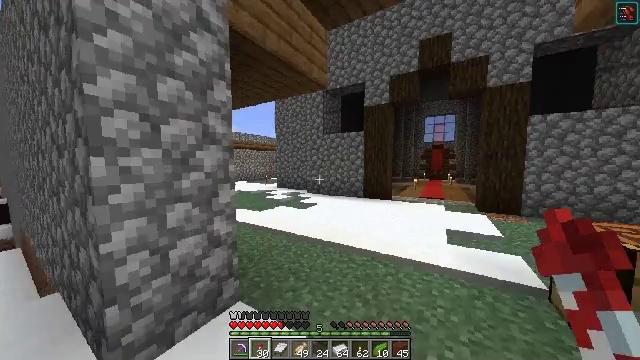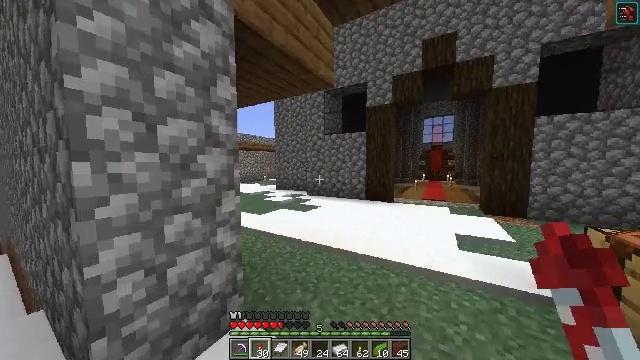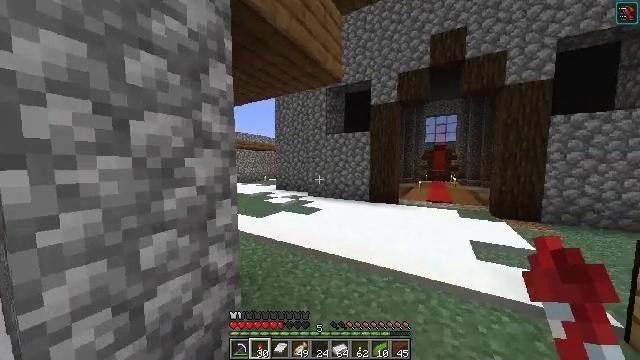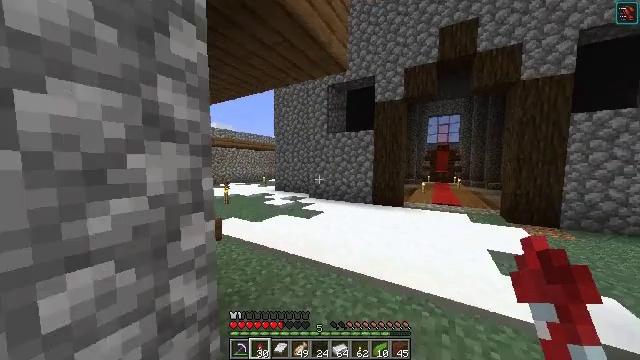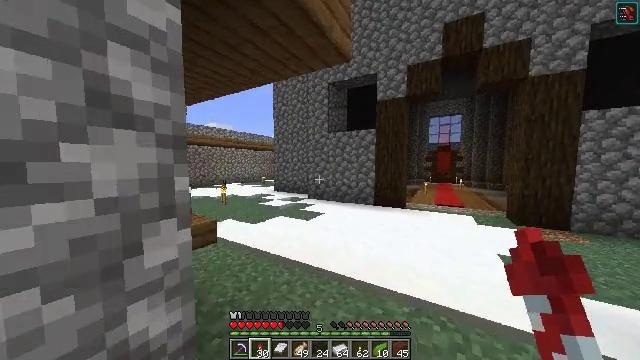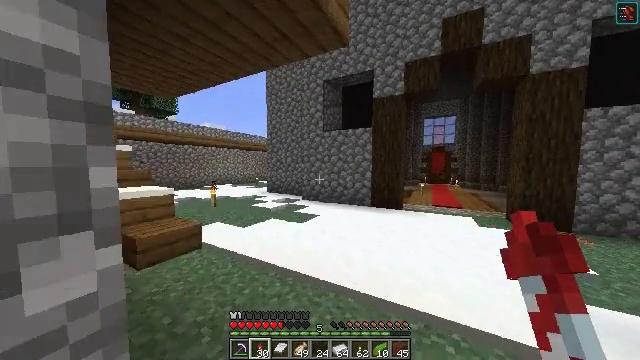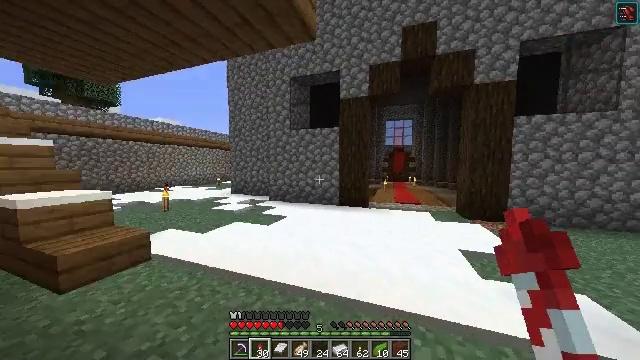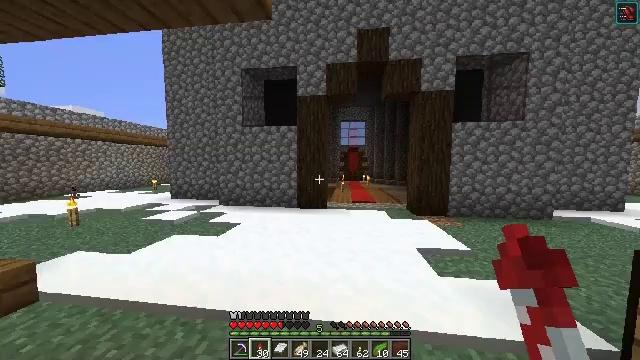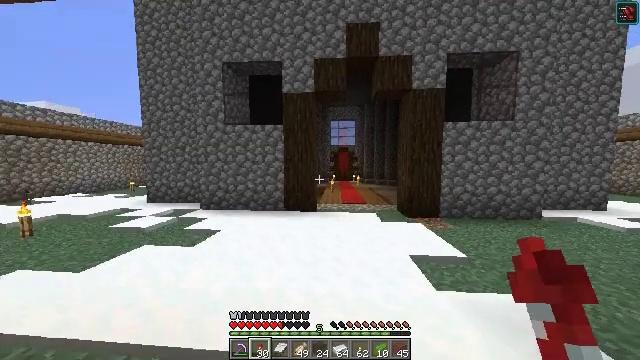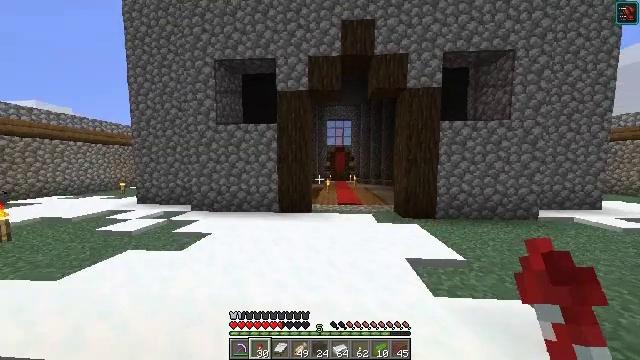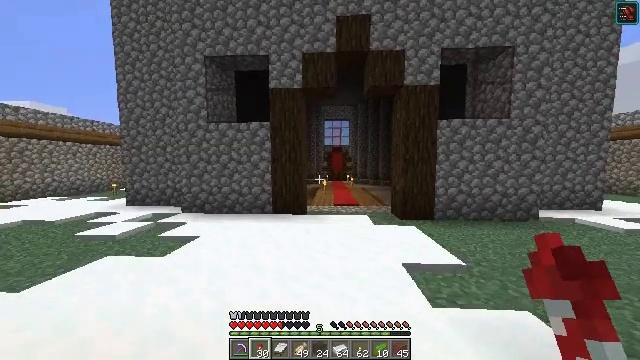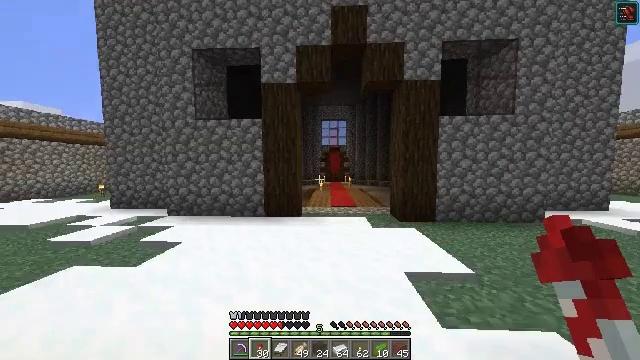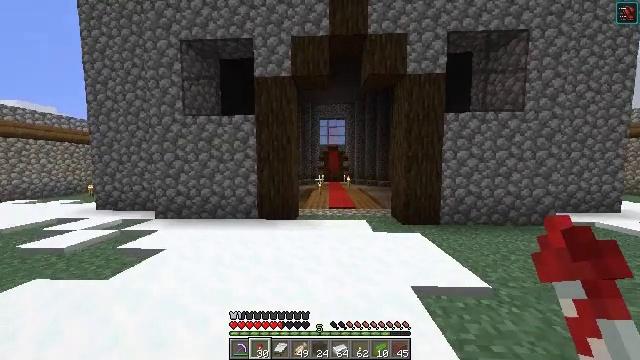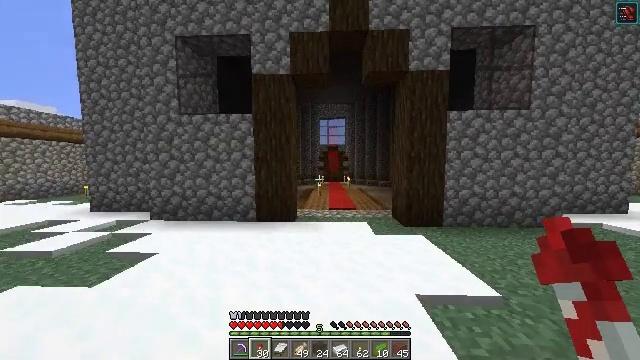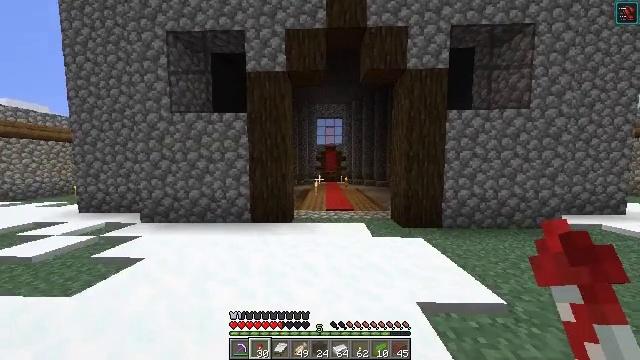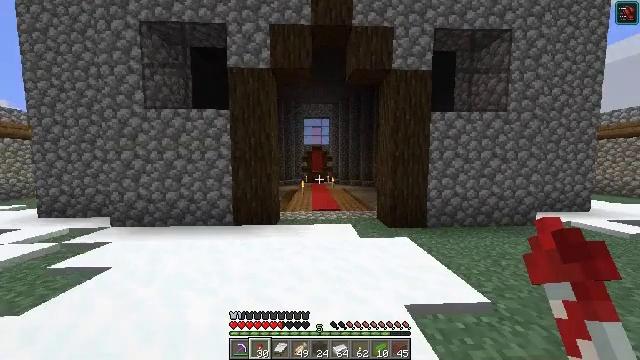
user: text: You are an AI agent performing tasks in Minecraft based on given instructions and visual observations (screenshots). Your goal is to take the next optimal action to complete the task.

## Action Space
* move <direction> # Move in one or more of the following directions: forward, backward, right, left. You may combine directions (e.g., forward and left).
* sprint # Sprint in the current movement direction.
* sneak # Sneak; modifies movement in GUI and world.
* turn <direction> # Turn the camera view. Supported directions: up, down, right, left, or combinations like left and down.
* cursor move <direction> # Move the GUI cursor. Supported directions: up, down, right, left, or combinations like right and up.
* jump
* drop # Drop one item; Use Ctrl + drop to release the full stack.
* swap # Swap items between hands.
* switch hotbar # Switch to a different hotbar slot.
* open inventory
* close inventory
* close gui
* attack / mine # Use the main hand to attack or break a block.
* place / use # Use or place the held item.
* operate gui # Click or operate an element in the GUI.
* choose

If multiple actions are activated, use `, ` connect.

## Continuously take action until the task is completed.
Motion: motion action
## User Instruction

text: Craft iron nugget in the crafting table.
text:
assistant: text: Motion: move forward
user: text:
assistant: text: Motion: move forward
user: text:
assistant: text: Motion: move forward
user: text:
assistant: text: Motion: move forward
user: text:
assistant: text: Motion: move forward, turn right
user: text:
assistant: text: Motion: move forward, turn right
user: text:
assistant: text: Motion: move forward and move right, turn right
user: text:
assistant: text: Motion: move forward and move right, turn right
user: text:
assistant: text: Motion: move forward and move right
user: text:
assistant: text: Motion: move forward
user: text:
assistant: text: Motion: move forward
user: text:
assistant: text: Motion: move forward
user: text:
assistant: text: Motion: no_op
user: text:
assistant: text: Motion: no_op
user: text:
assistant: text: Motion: turn right
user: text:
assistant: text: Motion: turn right
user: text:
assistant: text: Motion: no_op
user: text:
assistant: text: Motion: no_op
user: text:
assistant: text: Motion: move forward
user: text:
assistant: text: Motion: move forward
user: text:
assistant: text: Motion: no_op
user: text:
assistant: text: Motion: turn right
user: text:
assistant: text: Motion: turn right
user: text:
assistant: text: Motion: no_op
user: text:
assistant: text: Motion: no_op
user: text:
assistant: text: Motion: turn right and down
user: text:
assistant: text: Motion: turn right and down
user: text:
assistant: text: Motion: turn right and down
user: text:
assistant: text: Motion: turn up
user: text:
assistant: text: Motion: turn up